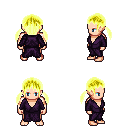
a pixel art fantasy rpg character, male body template, human, light skin, purple robe, magenta pants, gold twin-tailed hairstyle, four views (front, back, left, right), 2x2 character sprite sheet, small pixel art, hard edges, no anti-aliasing